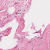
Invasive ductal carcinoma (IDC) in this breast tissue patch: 0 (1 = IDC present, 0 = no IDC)